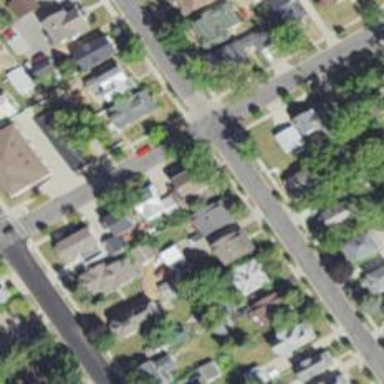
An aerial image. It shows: Residential road with separate sidewalk.